Aerial crown-view tile of a tropical tree (Barro Colorado Island, Panama), acquired 20241216:
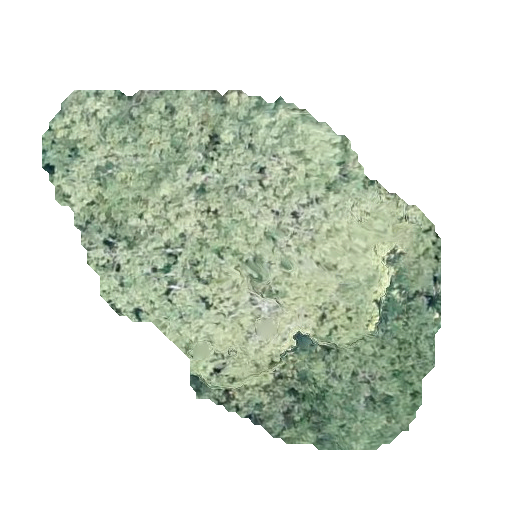
Species: Tabebuia rosea
GBIF accepted scientific name: Tabebuia rosea
Crown area: 143.4 m²